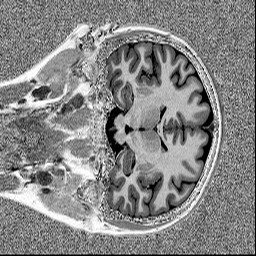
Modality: MP2RAGE
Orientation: coronal
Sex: female